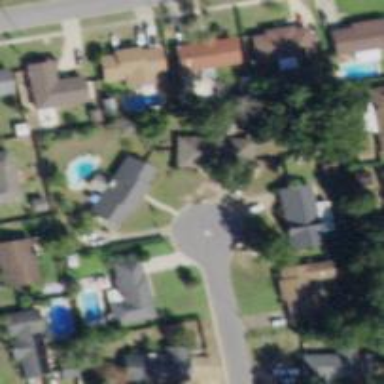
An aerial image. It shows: This residential area consists of single-family homes.